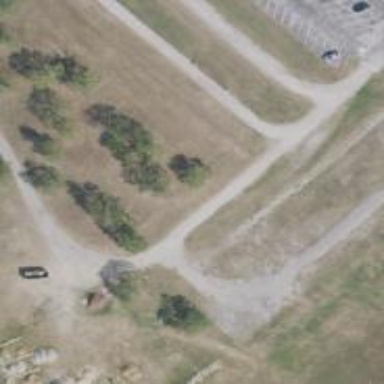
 popular sport where players throw frisbees into baskets in as few shots as possible."